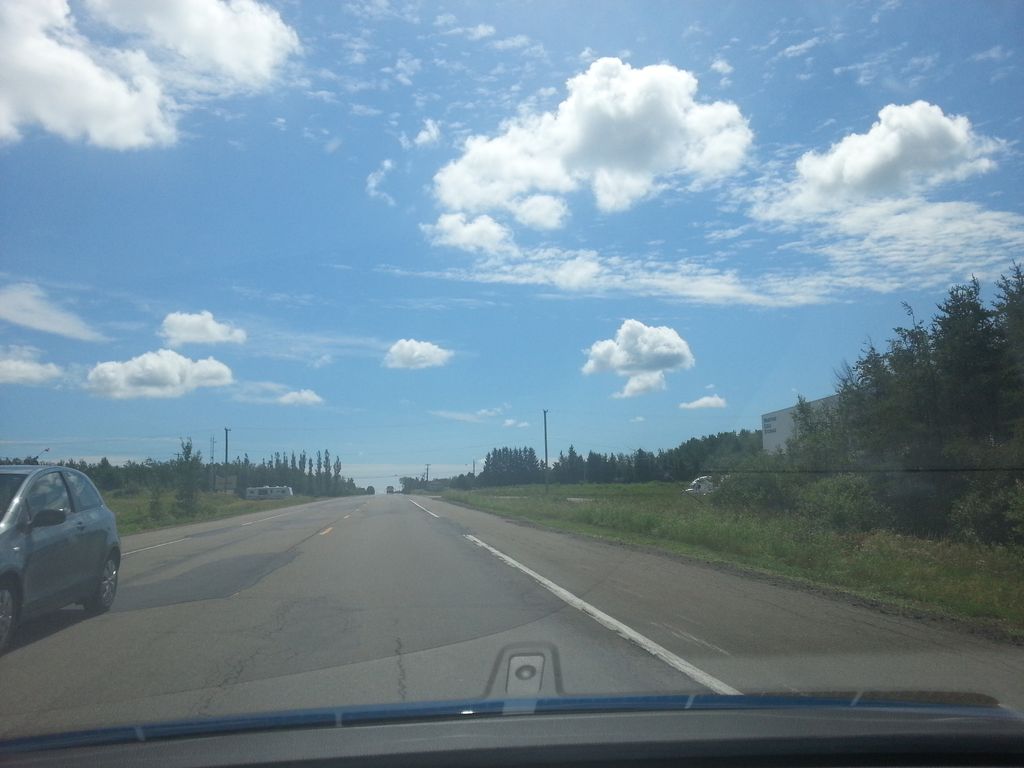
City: charlottetown